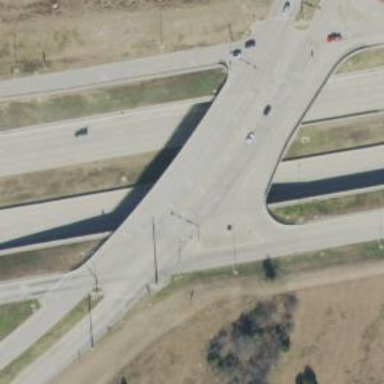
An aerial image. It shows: Secondary link road crossing over bridge.